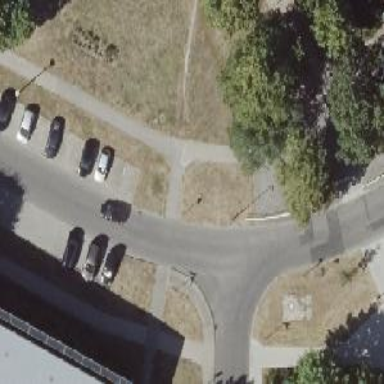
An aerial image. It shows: Residential road with asphalt surface. There are separate sidewalks on both sides.